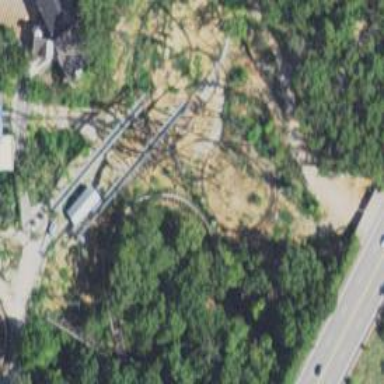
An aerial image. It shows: Monorail railway.